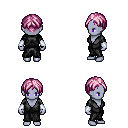
a pixel art fantasy rpg character, female body template, dark elf, purple skin, gray robe, teal pants, pink parted hairstyle, white cloth bracers, four views (front, back, left, right), 2x2 character sprite sheet, small pixel art, hard edges, no anti-aliasing